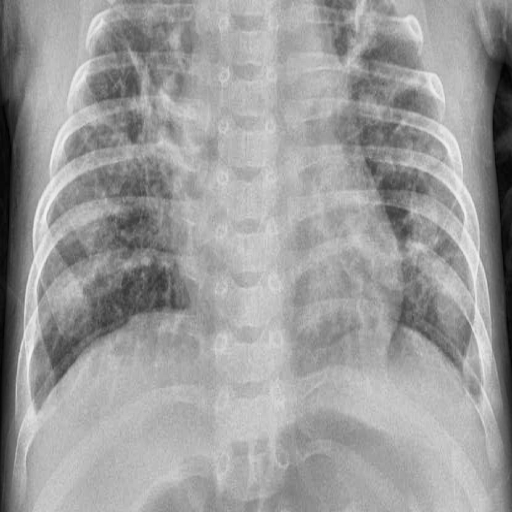
Finding: PNEUMONIA